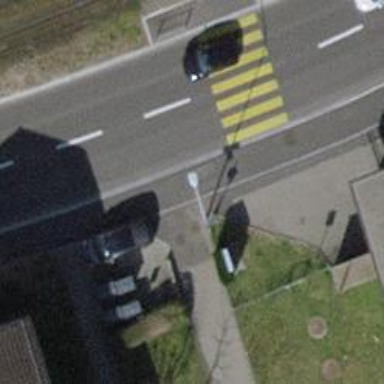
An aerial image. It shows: Unmarked crossing with traffic calming table on the road.